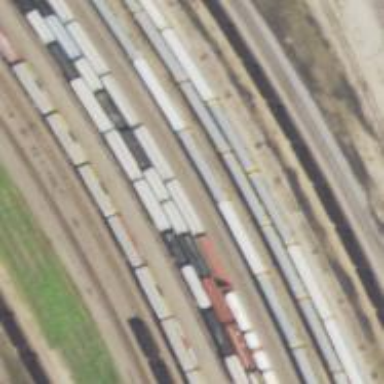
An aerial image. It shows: Railway yard used for servicing trains.